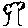
Label: tree